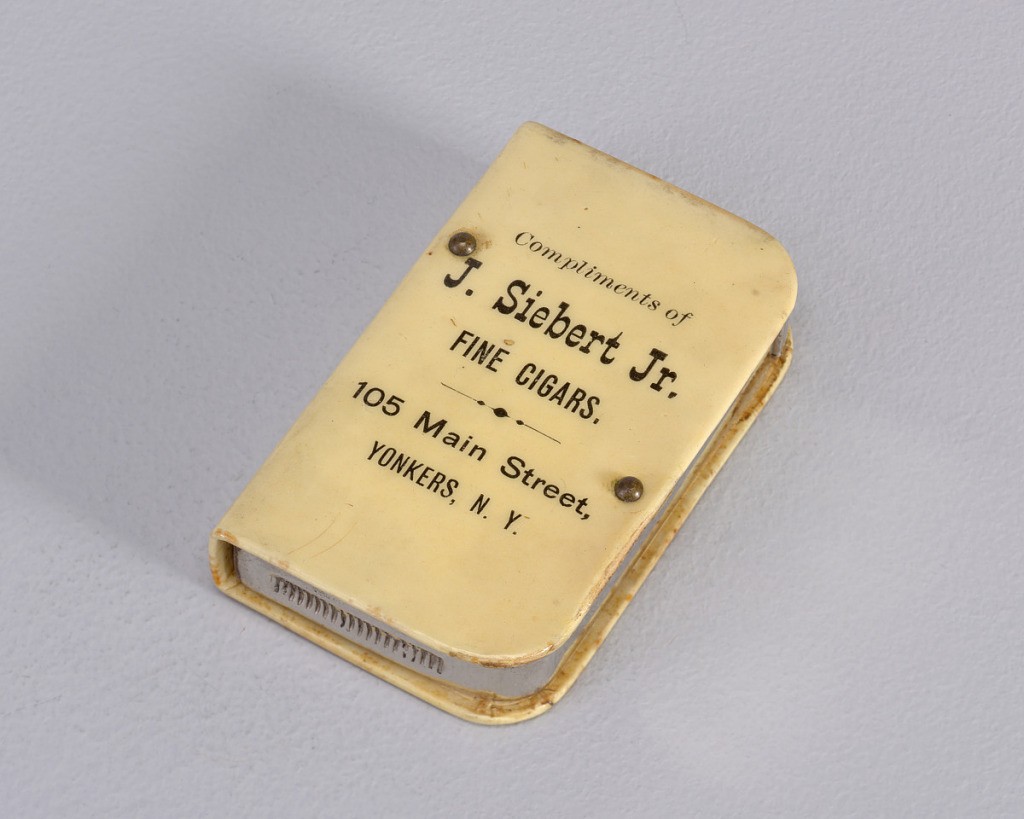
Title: Matchsafe
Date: ca. 1901–02
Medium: Celluloid, metal
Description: "J. Siebert Fine Cigars" and 1902 calendar made by Tanger & Epstein, New York